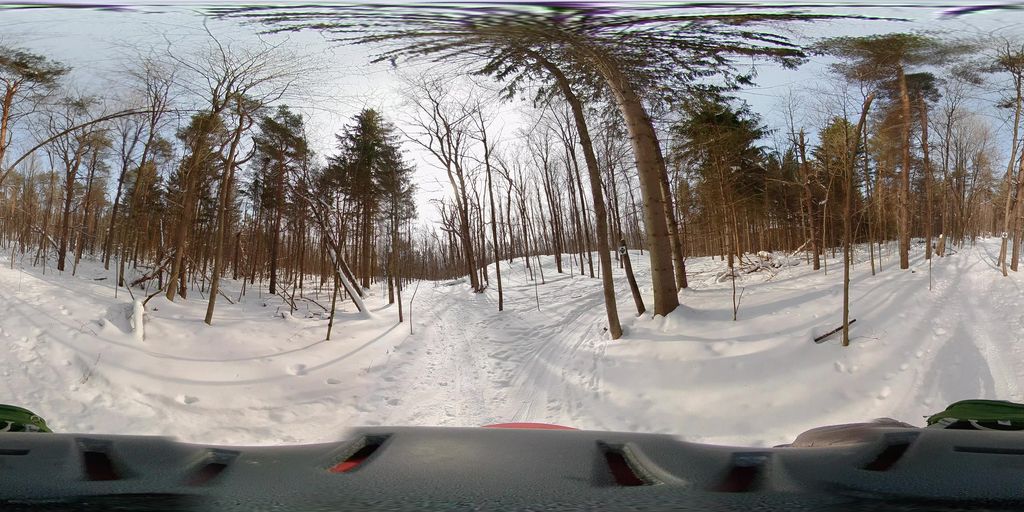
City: ottawa-gatineau